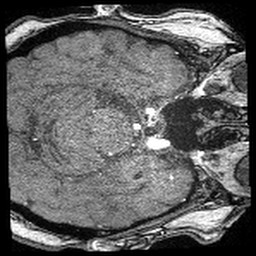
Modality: angio
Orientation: axial
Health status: ill
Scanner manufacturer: siemens
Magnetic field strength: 3 T
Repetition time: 0.022 s
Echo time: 0.00401 s